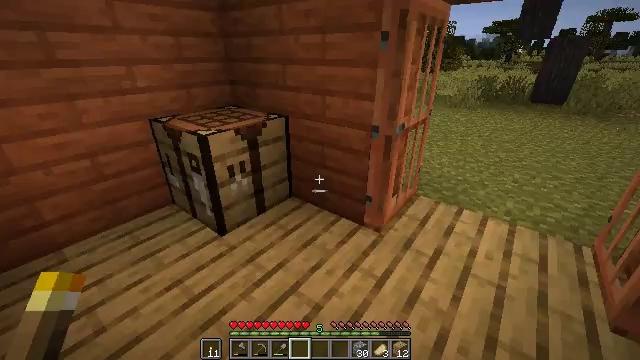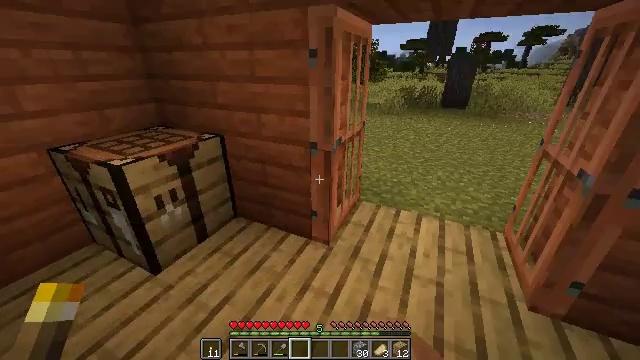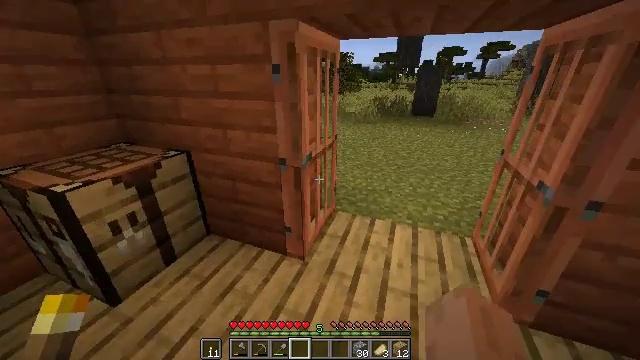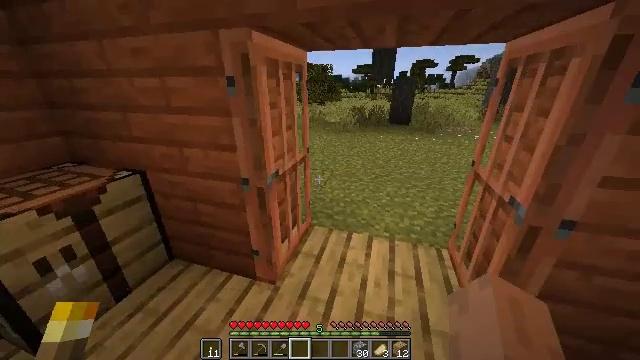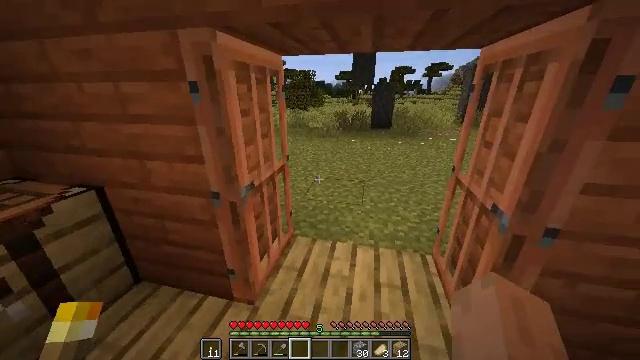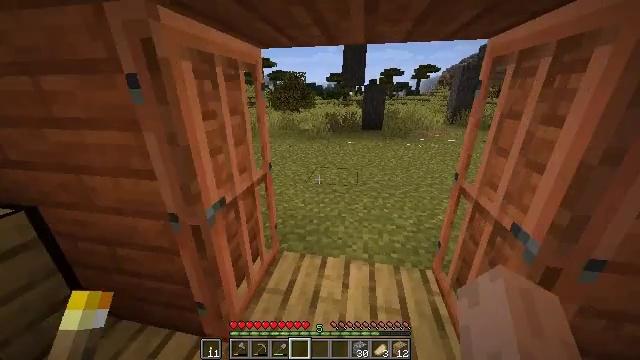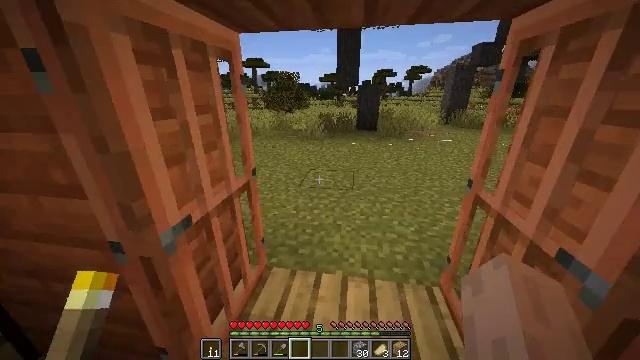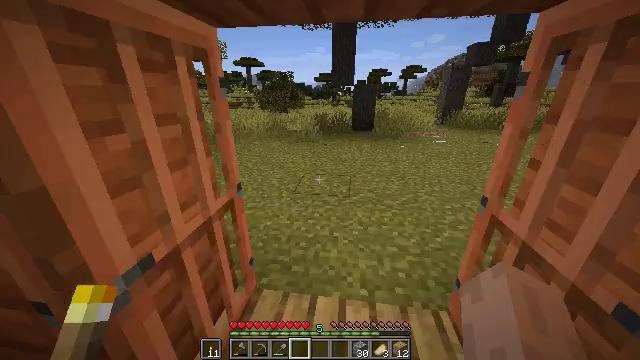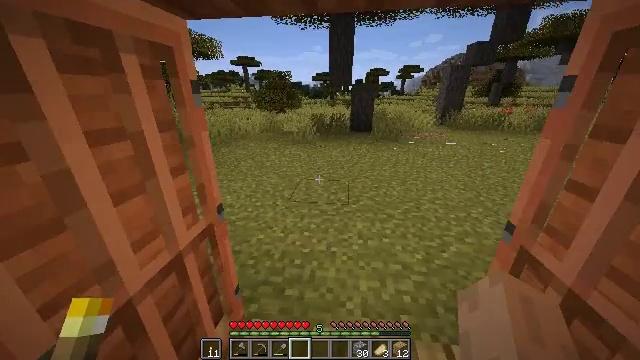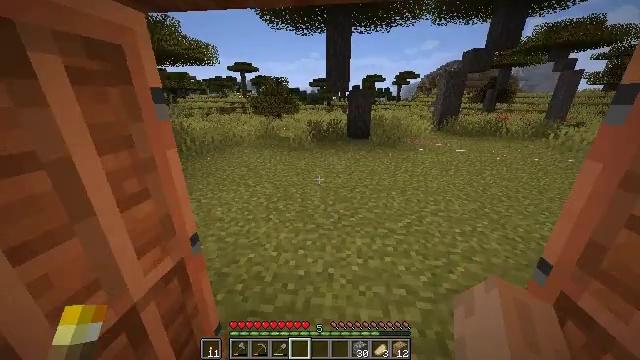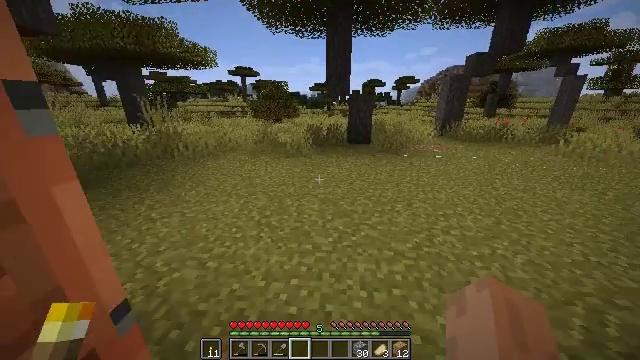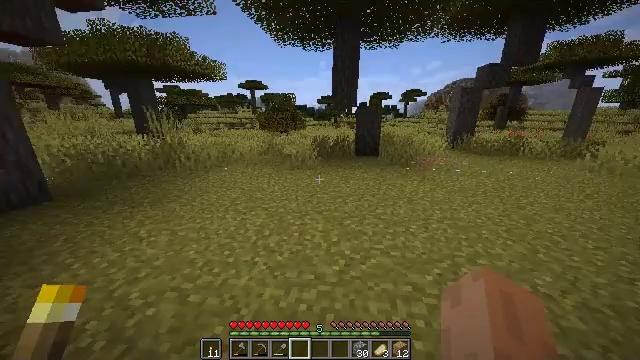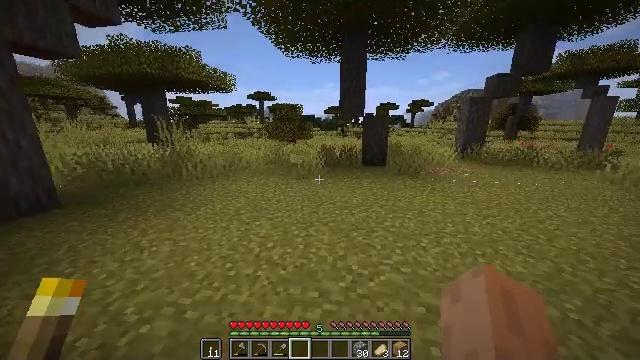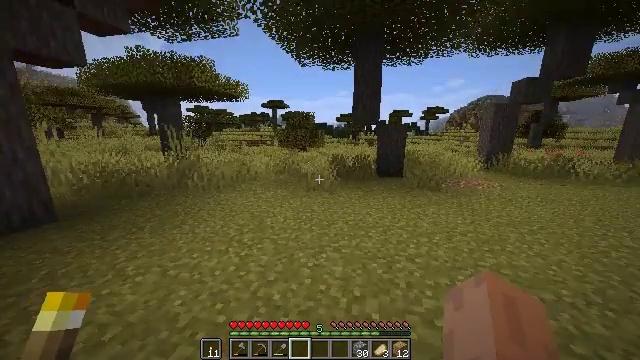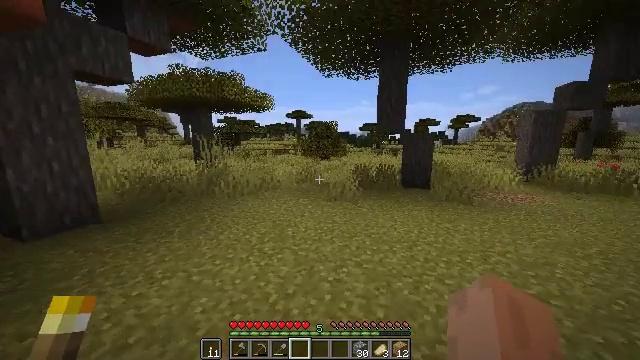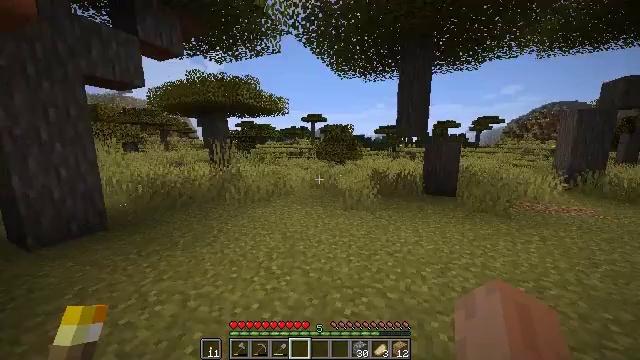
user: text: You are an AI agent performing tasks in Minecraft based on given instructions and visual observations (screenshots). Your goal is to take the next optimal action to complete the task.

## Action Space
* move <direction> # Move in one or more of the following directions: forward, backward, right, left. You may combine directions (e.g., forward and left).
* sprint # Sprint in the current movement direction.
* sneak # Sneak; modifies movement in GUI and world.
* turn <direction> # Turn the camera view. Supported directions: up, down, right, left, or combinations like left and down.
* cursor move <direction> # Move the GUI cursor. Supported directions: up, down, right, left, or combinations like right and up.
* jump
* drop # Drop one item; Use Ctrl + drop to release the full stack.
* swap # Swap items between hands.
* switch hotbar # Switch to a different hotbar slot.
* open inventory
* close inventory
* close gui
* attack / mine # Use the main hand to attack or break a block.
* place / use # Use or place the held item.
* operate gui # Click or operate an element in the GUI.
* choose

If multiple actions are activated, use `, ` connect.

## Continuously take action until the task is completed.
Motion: motion action
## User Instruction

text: Mine acacia planks.
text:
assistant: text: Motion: move forward and move right, sprint, turn right
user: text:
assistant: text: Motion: move forward and move right, sprint, turn right and up
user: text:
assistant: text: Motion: move forward and move right, sprint, turn right and up
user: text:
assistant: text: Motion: move forward, sprint, turn right and up
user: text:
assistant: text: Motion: move forward, sprint, turn right
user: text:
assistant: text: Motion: move forward, sprint, turn right
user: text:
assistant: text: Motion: move forward, sprint, turn right
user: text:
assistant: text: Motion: move forward, sprint
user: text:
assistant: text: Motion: move forward, sprint, turn up
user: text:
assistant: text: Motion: move forward, sprint
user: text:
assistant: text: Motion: move forward, sprint, turn left and up
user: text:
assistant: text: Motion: move forward, sprint, turn left and up
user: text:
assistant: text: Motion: move forward, sprint, turn left and up
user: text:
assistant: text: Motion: move forward, sprint, turn left and up
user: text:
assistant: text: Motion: move forward, sprint, turn left
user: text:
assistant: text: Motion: move forward, sprint
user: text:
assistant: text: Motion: move forward, sprint
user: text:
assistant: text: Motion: move forward, sprint, turn left and up
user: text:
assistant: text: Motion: move forward, sprint
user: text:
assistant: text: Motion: move forward, sprint, turn left
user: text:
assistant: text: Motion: move forward, sprint, turn left
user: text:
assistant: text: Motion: move forward and move right, sprint, turn left
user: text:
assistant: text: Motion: move forward and move right, sprint, turn left
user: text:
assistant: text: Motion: move forward and move right, sprint, turn left
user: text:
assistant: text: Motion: move forward and move right, sprint, turn left
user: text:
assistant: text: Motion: move forward and move right, sprint, turn left
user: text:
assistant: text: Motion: move forward and move right, sprint, turn left
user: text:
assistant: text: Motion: move forward and move right, sprint, turn left and up
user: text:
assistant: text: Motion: move forward and move right, sprint, turn left and up
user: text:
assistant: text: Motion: move forward and move right, sprint, turn left and up